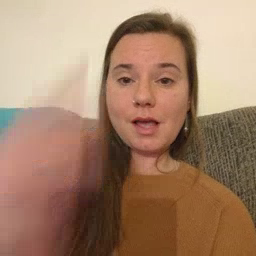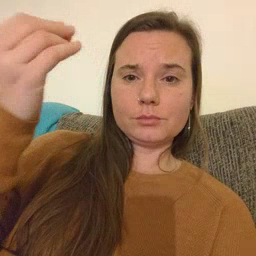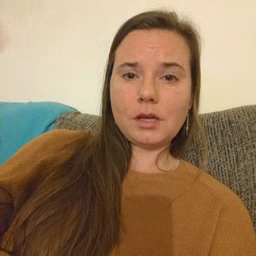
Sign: outside